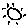
Label: sun